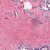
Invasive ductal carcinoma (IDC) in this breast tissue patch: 0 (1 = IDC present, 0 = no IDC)